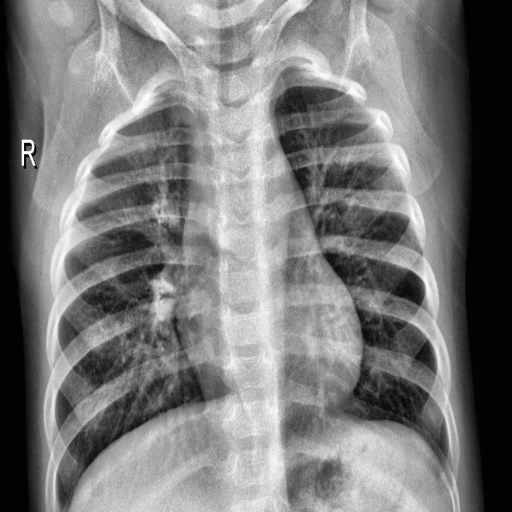
Finding: NORMAL